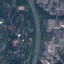
Land use / land cover class: Highway